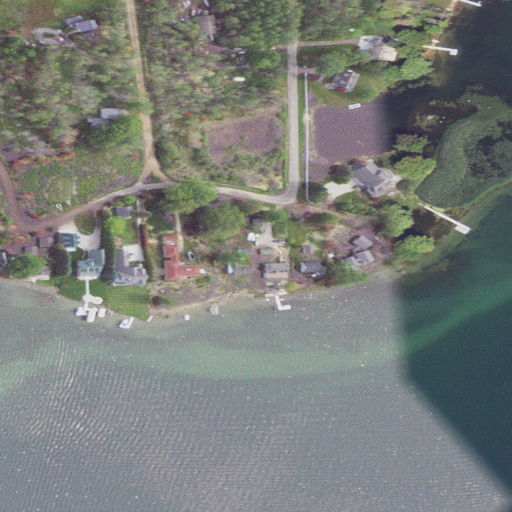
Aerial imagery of cape in Michigan named North Point containing open water, low intensity development, herbaceous wetlands, woody wetlands, barren land, medium intensity development, and open development